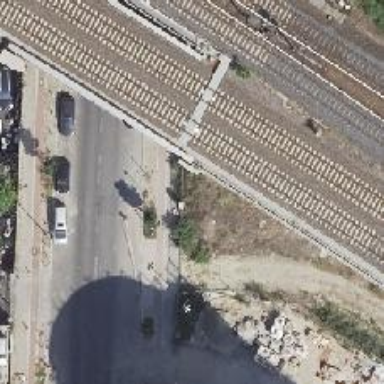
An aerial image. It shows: Bridge over railway line.